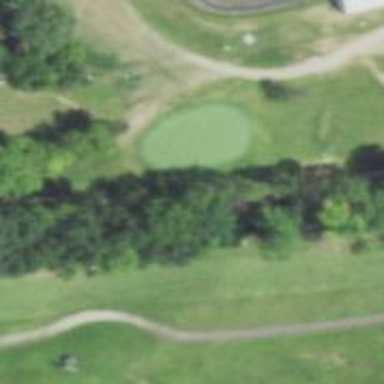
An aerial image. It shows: Golf hole.